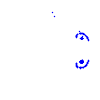
Particle: electron